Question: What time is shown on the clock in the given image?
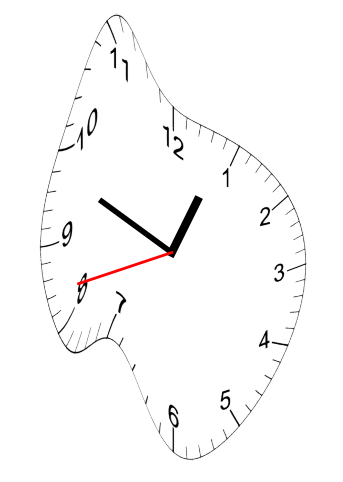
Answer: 12:48:42